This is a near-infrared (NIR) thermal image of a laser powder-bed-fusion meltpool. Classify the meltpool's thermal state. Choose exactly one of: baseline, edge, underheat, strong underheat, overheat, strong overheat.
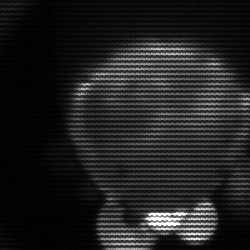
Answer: edge